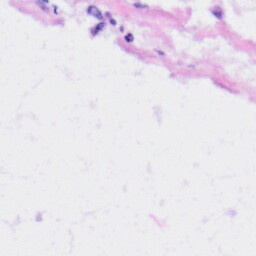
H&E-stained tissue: Liver